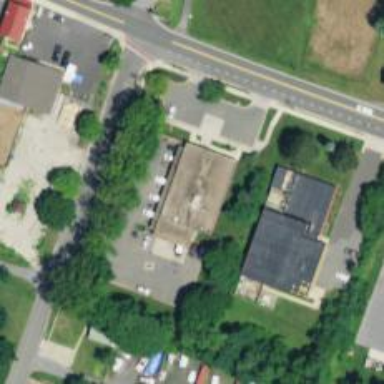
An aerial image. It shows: Post office.